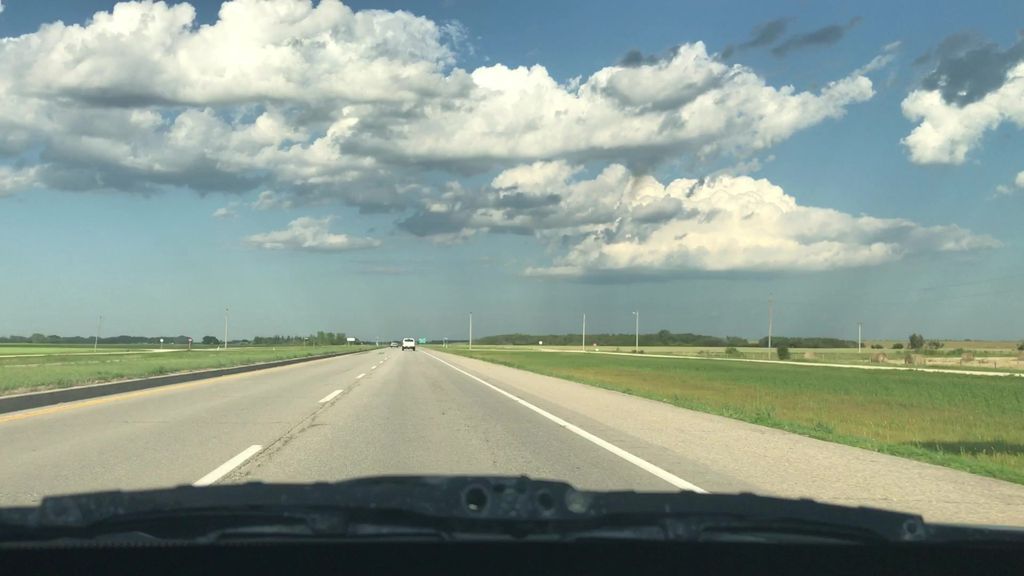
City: winnipeg